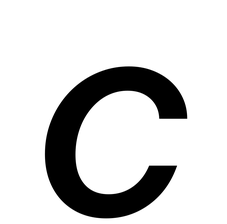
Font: InstrumentSans-Italic_Medium_Italic